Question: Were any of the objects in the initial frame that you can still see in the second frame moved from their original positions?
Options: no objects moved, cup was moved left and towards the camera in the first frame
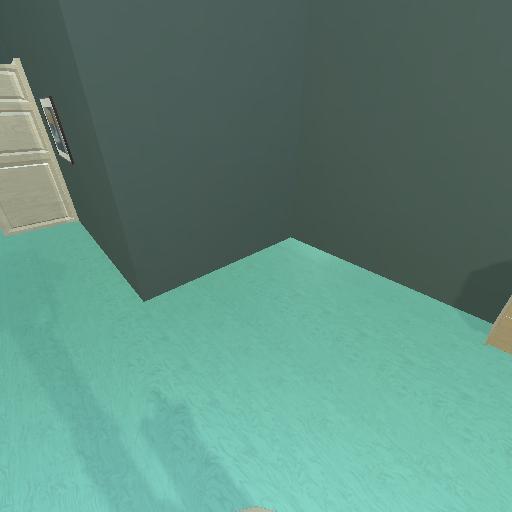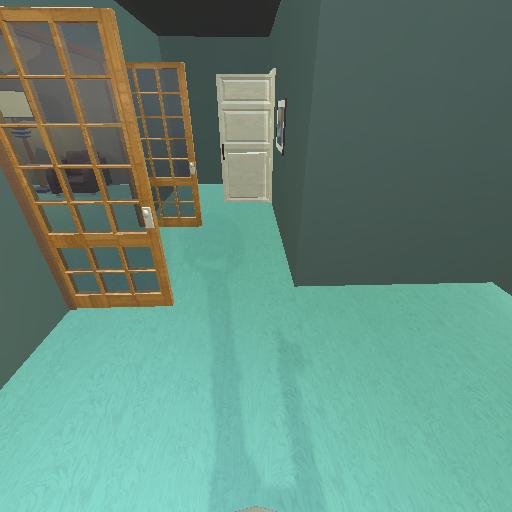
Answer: no objects moved